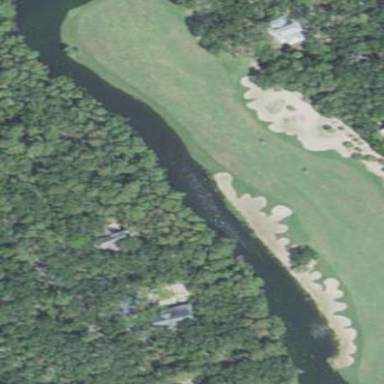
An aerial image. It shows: Golf bunker filled with sandy terrain.